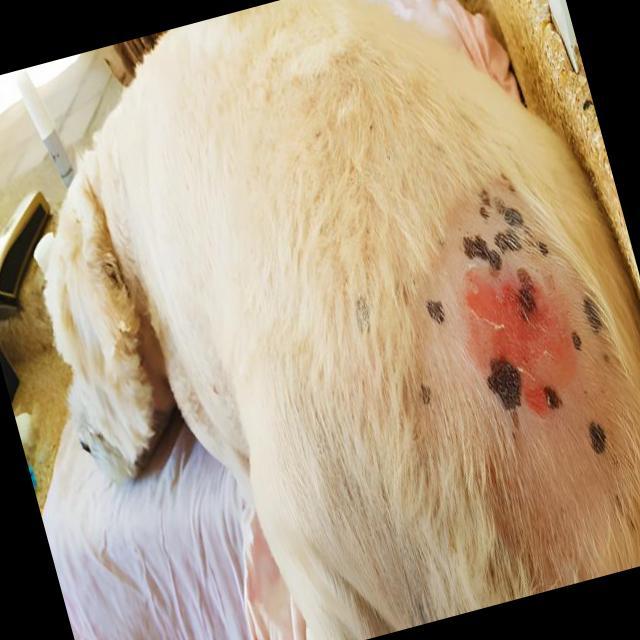
Canine dermatitis — inflammation of the skin presenting with erythema, pruritus, papules, and excoriation. May be allergic, contact, or atopic in origin.